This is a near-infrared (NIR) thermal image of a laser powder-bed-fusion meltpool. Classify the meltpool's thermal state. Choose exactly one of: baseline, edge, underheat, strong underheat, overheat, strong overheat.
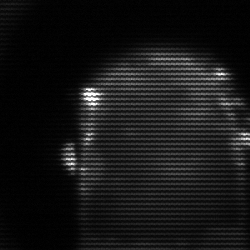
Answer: baseline